Field crop: tomato
Growth stage: 1
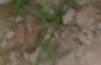
Species: cyperus